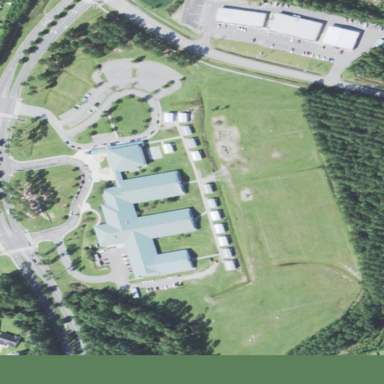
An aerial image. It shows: School.